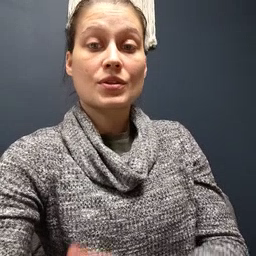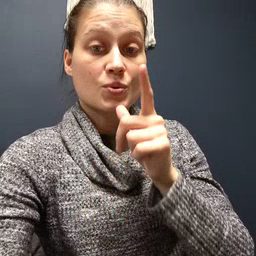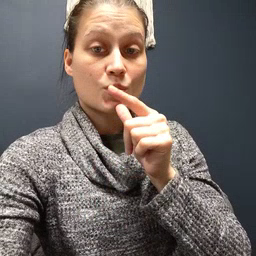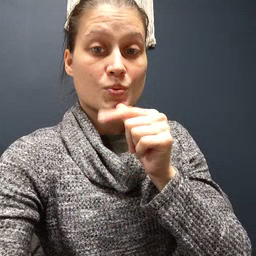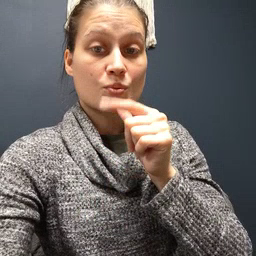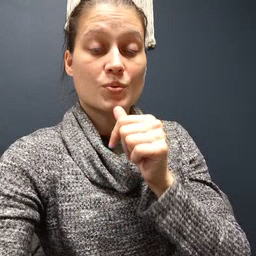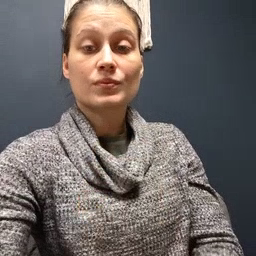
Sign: who